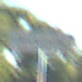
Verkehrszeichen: Umleitungsankuendigung
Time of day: MorningAfternoon
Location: Outdoor (Urban)
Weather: Clear
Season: NotSpecified
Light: Natural